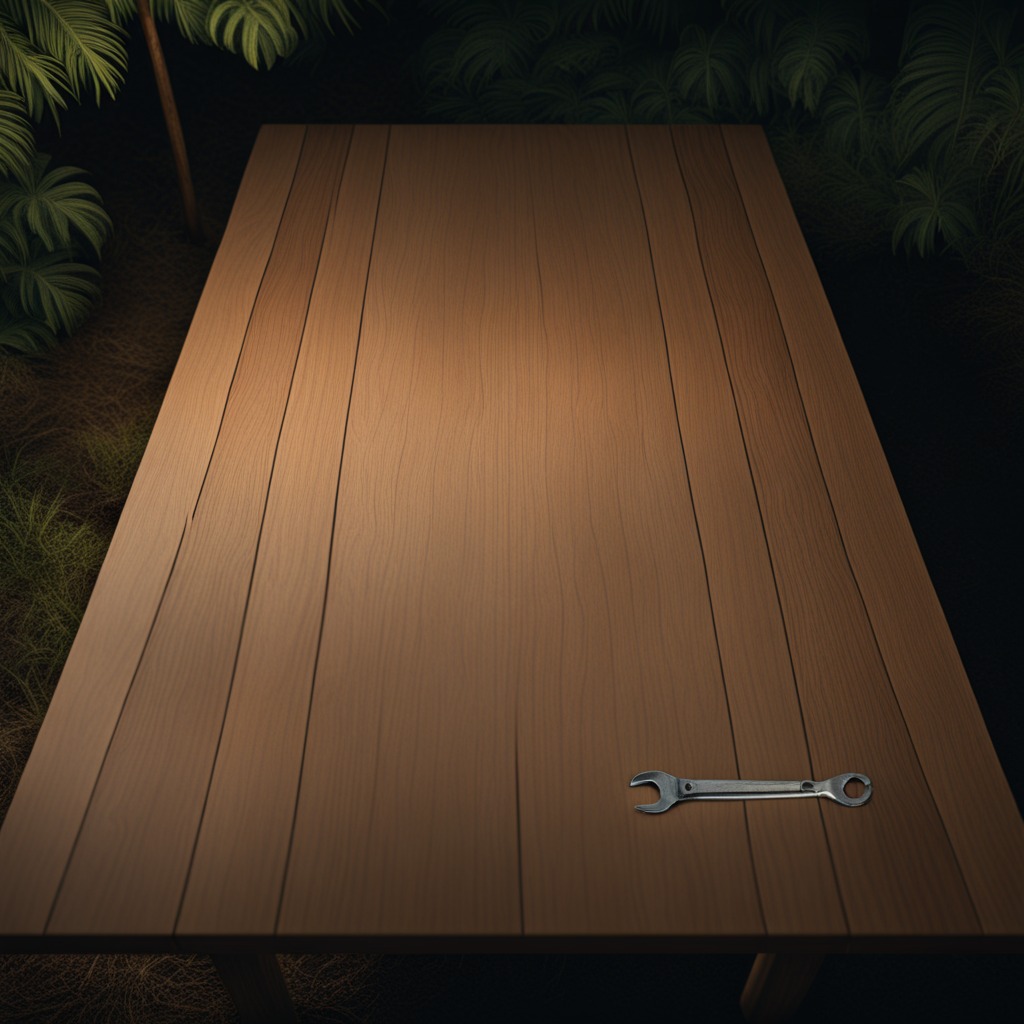
An wrench lies on a clean wooden table inside a jungle field workshop tent at night dim ambient light soft shadows worn but